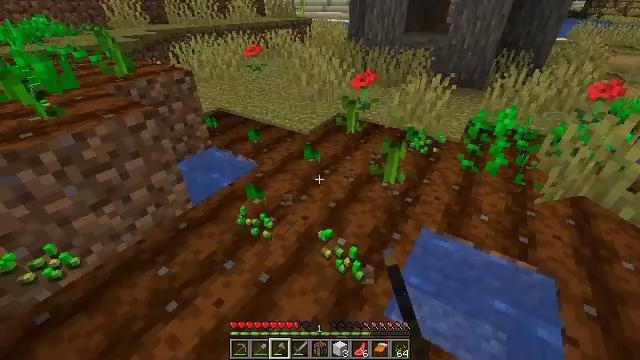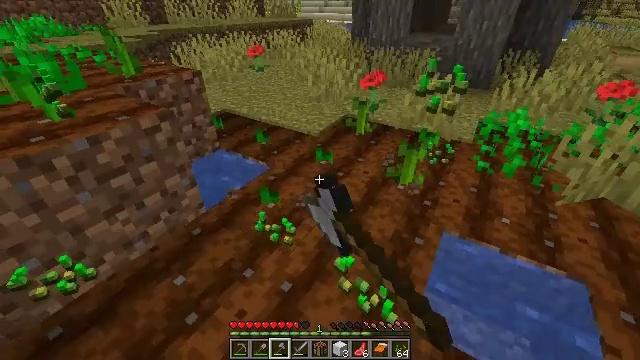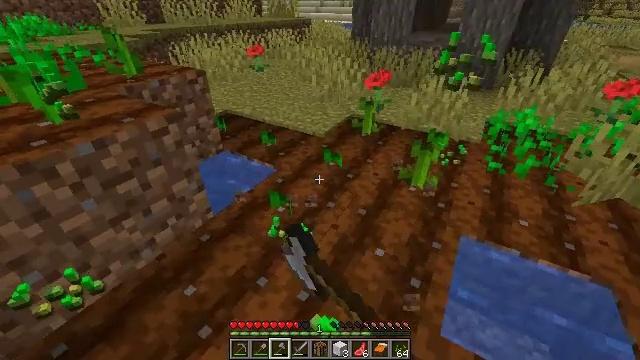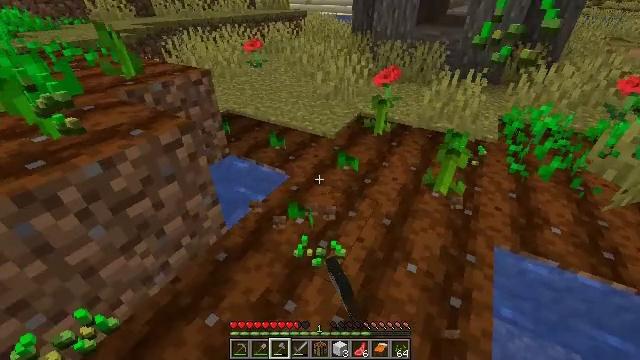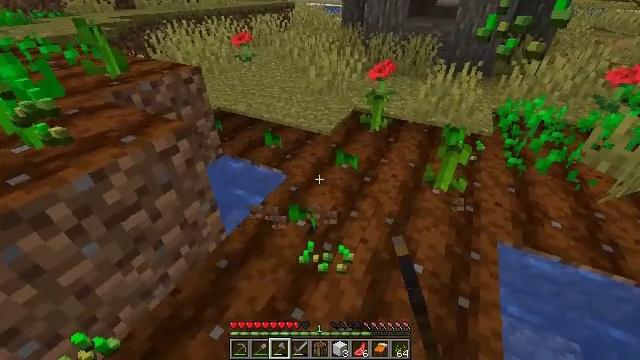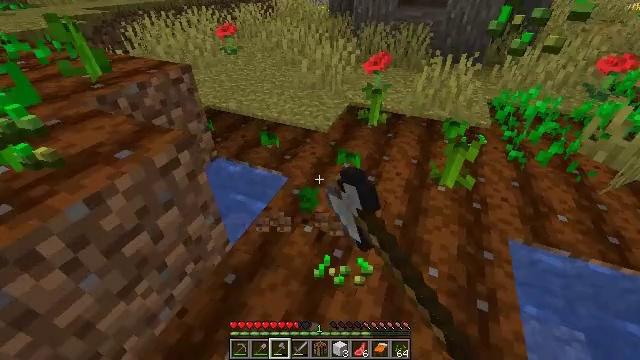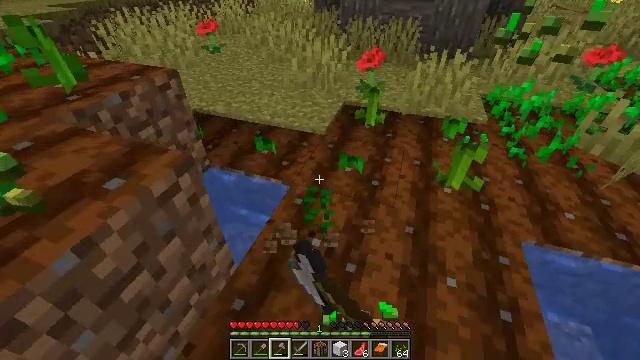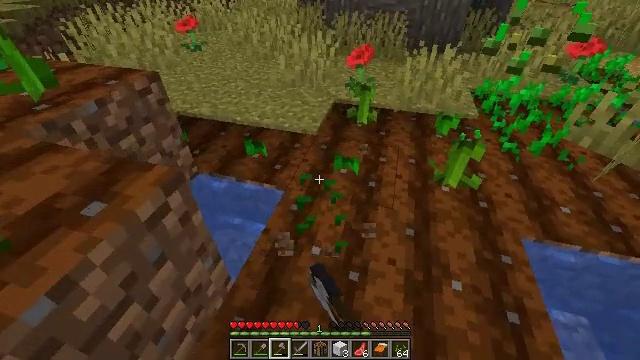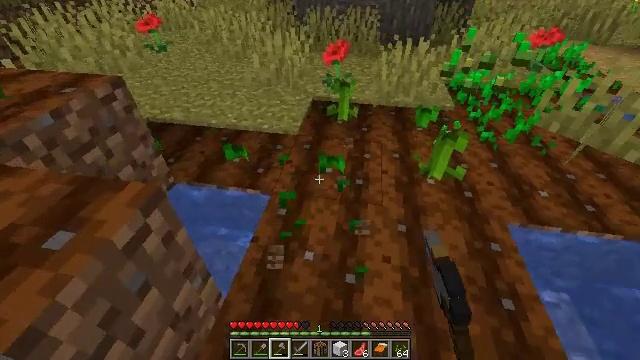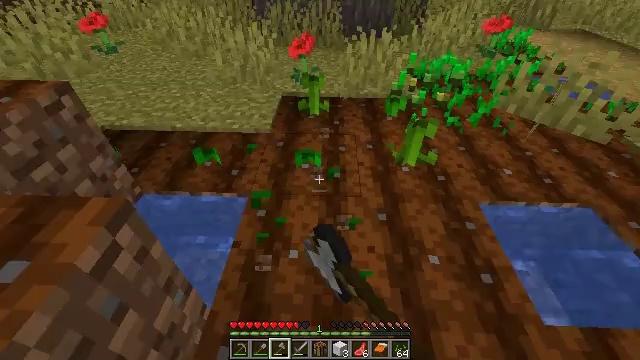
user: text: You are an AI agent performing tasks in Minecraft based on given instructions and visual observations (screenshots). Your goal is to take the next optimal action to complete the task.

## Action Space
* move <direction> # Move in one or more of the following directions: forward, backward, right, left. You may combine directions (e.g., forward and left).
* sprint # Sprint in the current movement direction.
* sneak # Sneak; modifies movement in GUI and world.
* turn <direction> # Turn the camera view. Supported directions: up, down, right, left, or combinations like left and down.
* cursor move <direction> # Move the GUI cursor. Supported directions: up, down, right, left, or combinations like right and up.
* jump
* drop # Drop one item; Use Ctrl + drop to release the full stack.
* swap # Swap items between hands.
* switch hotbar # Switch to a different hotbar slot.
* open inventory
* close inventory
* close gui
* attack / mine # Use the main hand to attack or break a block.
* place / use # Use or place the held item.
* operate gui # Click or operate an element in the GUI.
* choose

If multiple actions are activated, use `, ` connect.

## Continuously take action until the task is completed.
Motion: motion action
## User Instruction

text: Destroy the melon stem in the farm.
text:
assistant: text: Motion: move forward and move left, attack / mine
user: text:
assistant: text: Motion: move forward and move left, attack / mine
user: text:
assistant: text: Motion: move forward and move left, turn right and down, attack / mine
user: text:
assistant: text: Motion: move forward and move left, turn right and down, attack / mine
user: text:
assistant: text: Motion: move forward and move left, turn right and down, attack / mine
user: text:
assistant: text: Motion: move forward, turn right and down, attack / mine
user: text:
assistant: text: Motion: turn right, attack / mine
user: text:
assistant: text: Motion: turn right, attack / mine
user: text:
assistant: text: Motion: turn right and down
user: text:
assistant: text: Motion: no_op